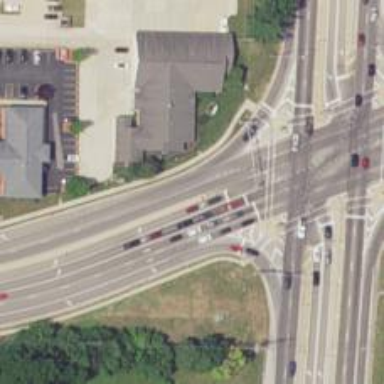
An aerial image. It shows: Crossing with marked lines on the road.